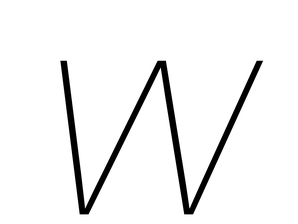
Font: Inter-Italic_Thin_Italic